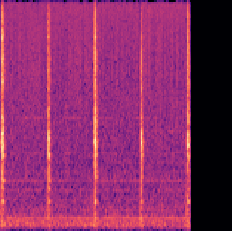
Sound class: Clock tick